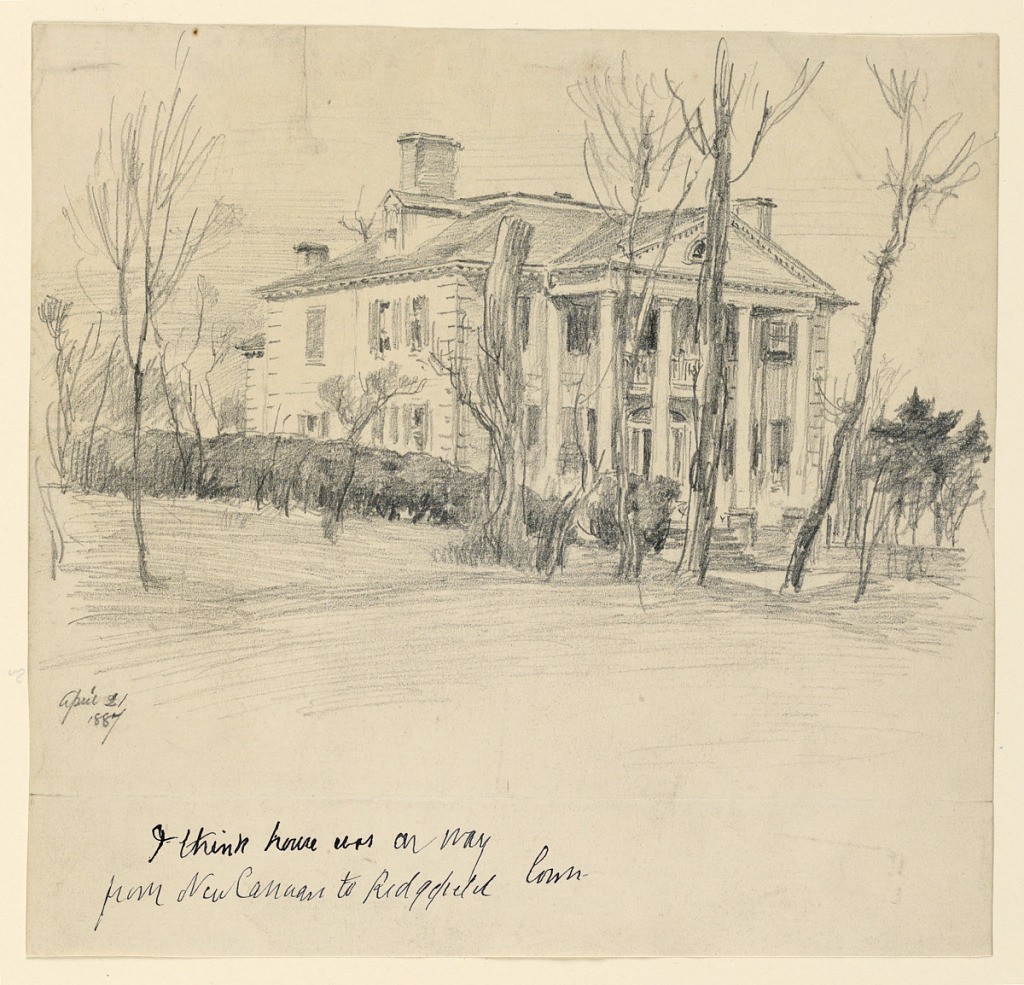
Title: Governor Lounsbury House, Main Street, Ridgefield, Conn.
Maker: Frederick Dielman, American, 1847–1935
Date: April 21, 1887
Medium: Graphite on paper
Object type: Drawing
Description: Perspective view of a large house, with a two-story columned portico.